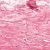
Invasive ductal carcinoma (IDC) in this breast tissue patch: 0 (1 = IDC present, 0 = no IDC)